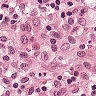
Metastatic tissue present: no